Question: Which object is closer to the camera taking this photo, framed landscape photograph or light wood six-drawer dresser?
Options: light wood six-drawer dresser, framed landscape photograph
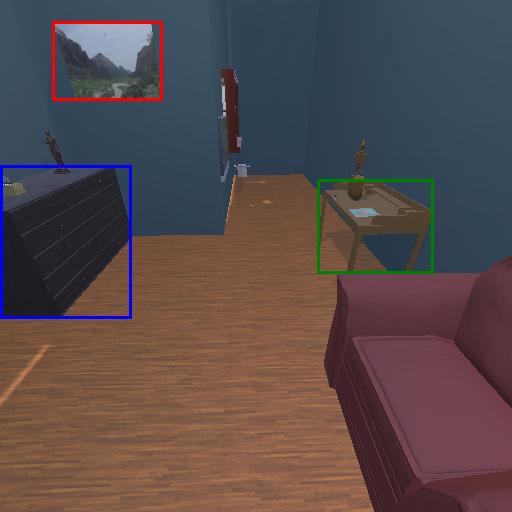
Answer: light wood six-drawer dresser